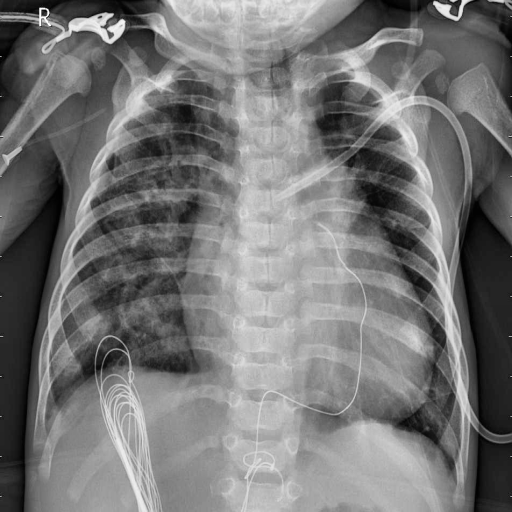
Finding: PNEUMONIA